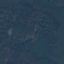
Label: Forest